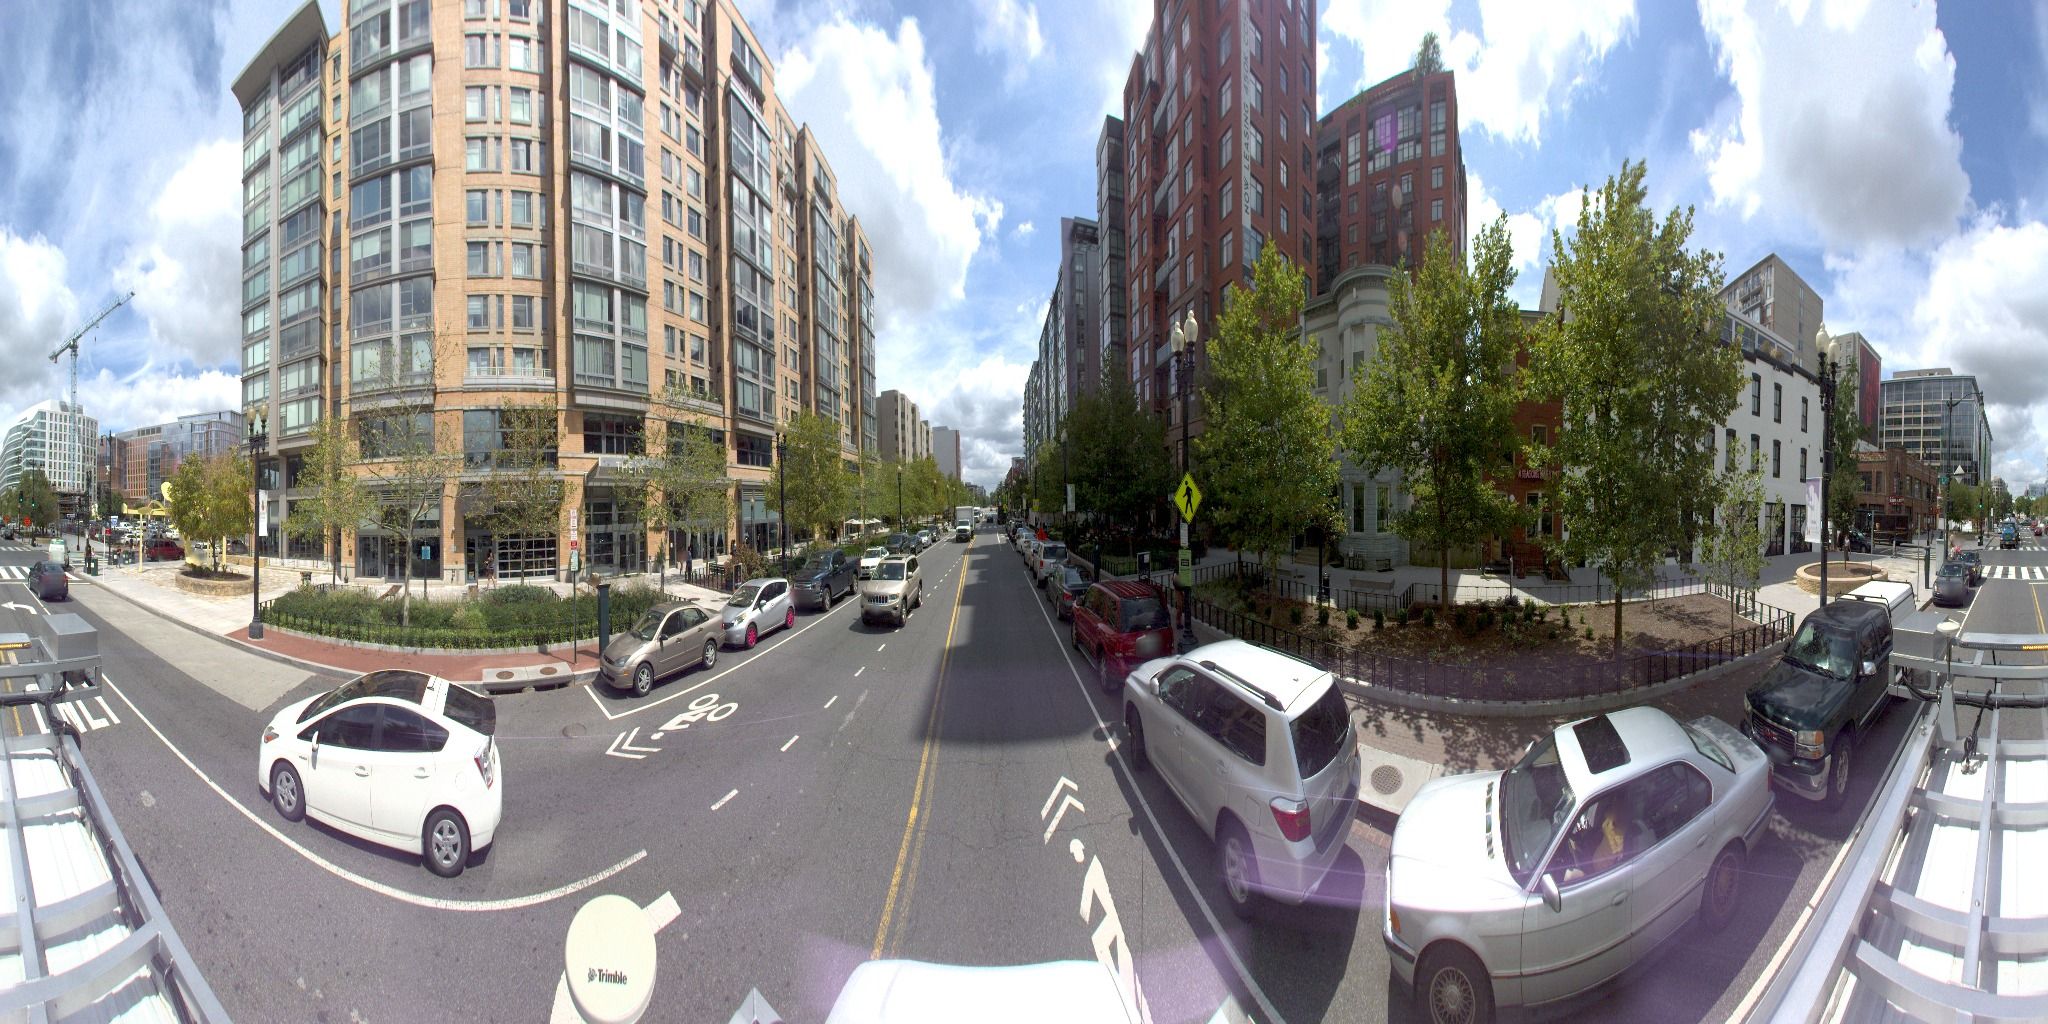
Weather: clear
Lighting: day
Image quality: good
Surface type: cycling surface
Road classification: secondary
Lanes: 4, 3
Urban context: urban centre
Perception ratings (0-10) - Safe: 1.71, Lively: 6.88, Beautiful: 5.57, Boring: 3.28, Depressing: 2.25, Wealthy: 5.92